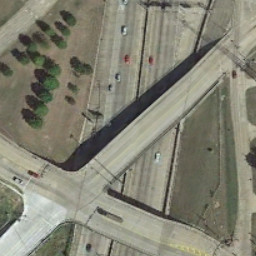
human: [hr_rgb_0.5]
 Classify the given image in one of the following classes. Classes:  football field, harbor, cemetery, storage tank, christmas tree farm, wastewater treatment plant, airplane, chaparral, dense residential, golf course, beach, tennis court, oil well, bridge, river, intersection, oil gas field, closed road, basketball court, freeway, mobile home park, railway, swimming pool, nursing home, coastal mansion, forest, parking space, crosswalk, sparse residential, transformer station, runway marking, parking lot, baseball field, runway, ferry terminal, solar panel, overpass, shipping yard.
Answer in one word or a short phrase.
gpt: overpass